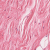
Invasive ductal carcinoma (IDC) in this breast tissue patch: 0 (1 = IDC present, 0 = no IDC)